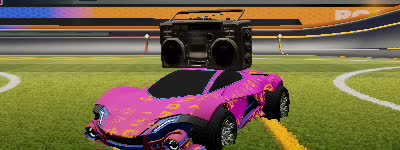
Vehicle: werewolf